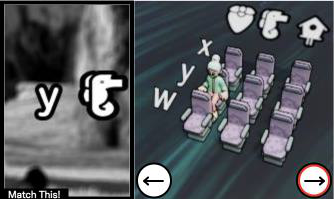
Task: seats
Answer: no